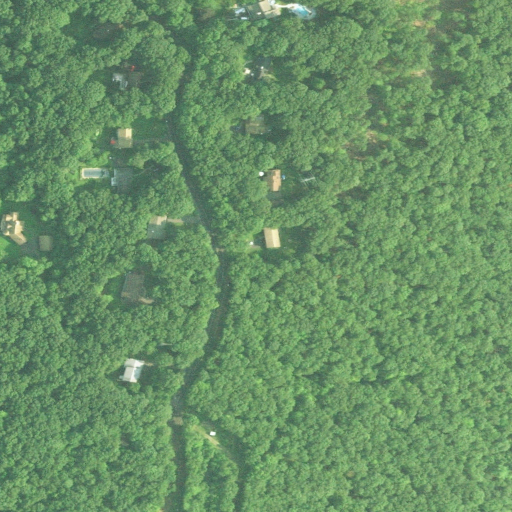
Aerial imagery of mountain in Connecticut named Box Hill containing deciduous forest, open development, and low intensity development